Question: I am new to shopware 6 and I am not getting the flow how data is displaying on the frontend? Can anyone please help me load categories on the storefront?
Here is the screenshot of categories to display on frontend:

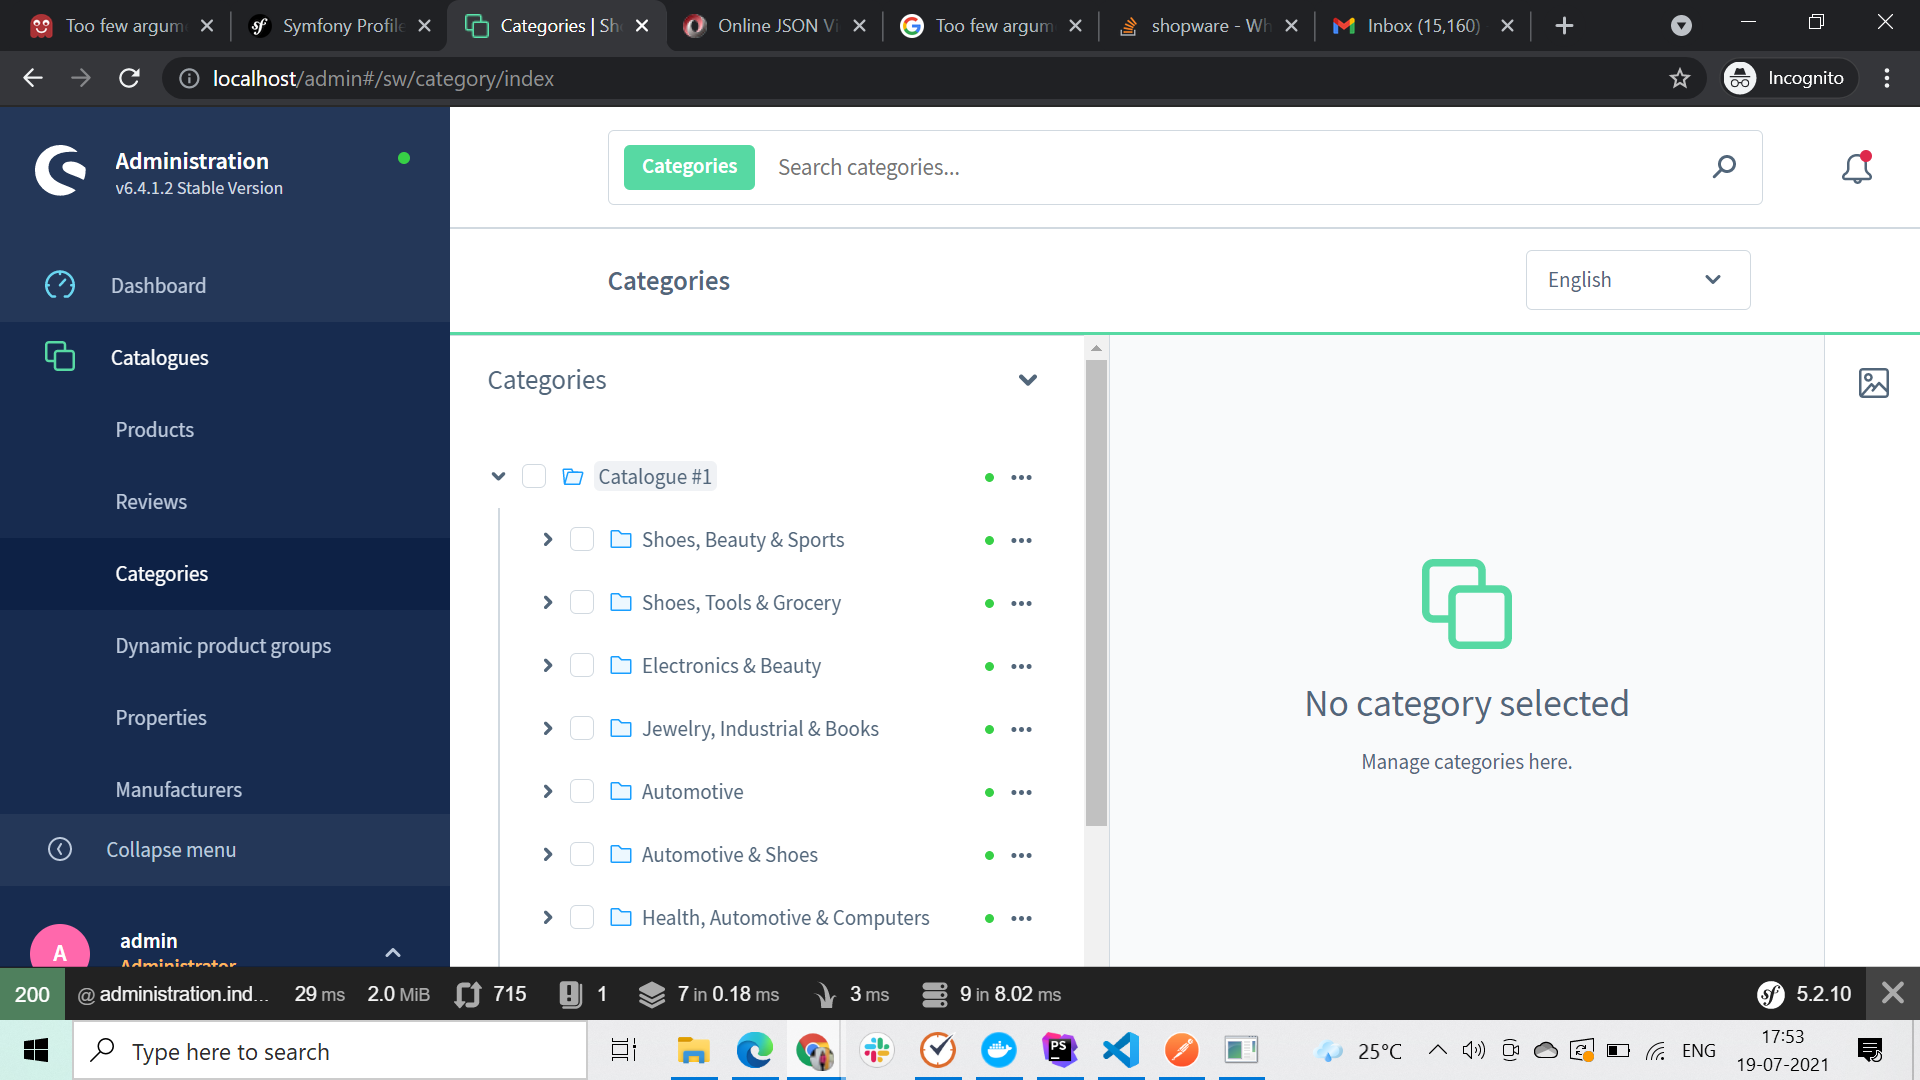
Answer: To load entities in shopware 6 you can require the service 'sales_channel.category.repository' which is an instance of '\Shopware\Core\System\SalesChannel\Entity\SalesChannelRepositoryInterface'.
With this object you are able to search for the wanted categories.
You can add the needed 'SalesChannelContext' as a parameter of your Route function, shopware will auto fill it if you add the right RouteScope.
See also the shopware docs for this:
<URL>